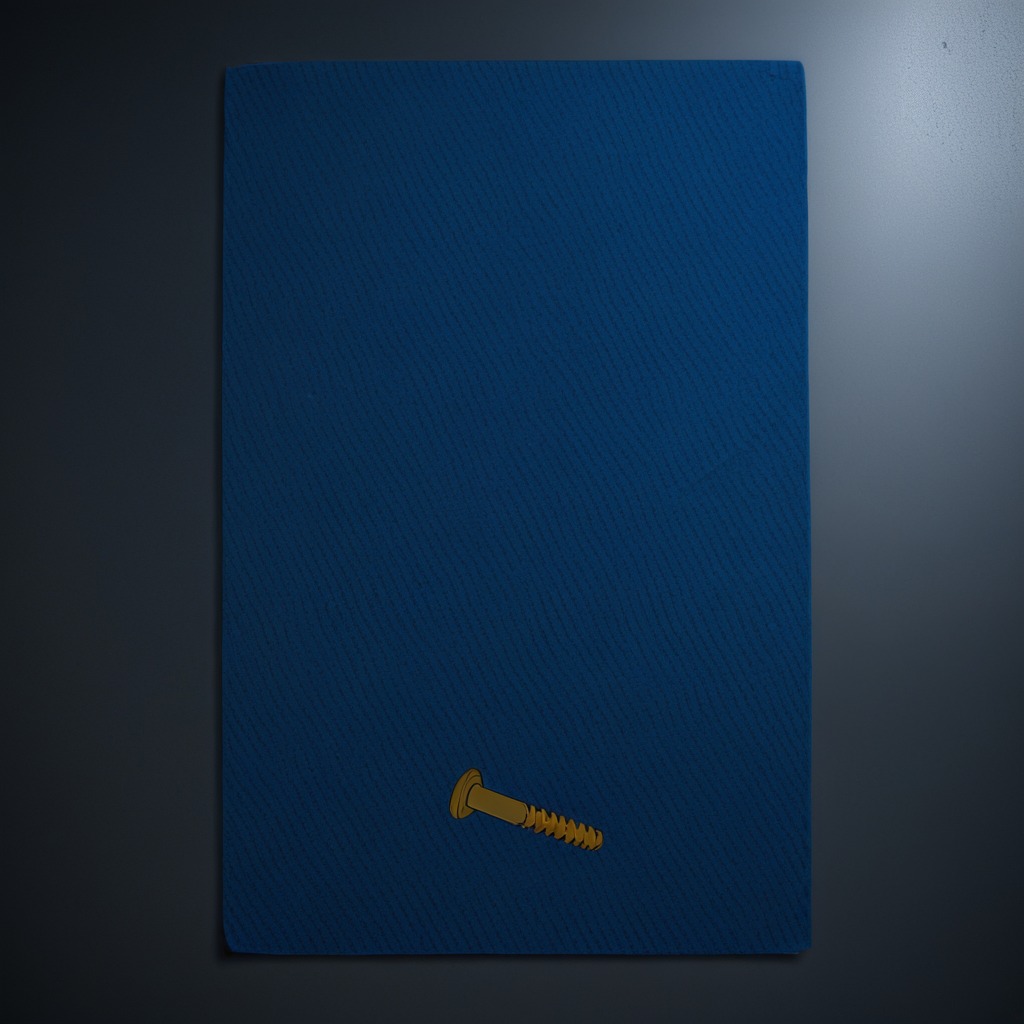
A metal screw is lying on a clean granite tabletop covered with a blue rubber mat inside a workshop at night dim ambient light soft shadows worn but beneath the mat.